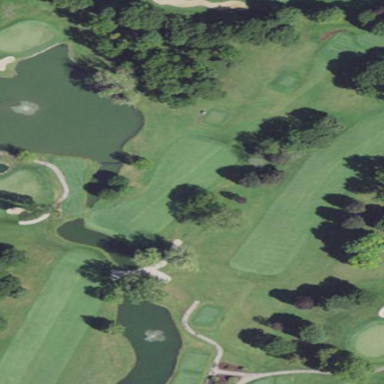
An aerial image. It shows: Golf fairway surrounded by grass in golf sport setting.